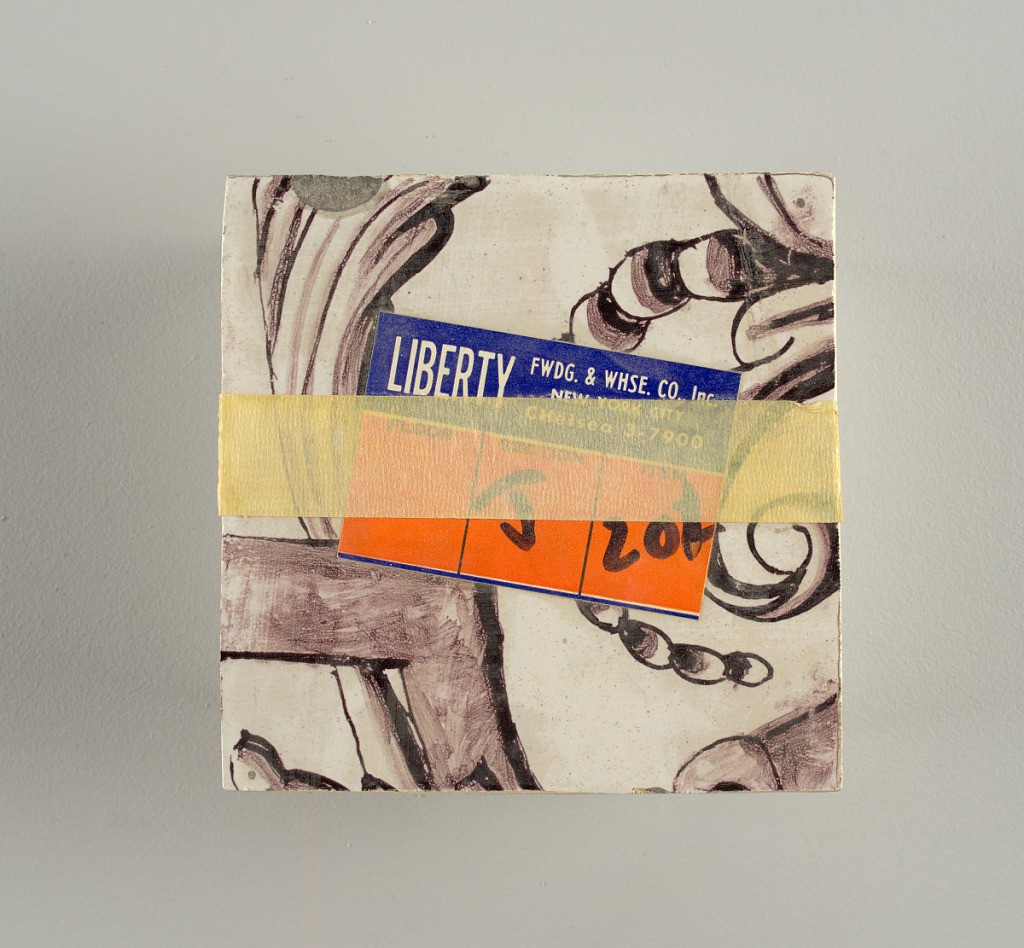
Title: Wall facing
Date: ca. 1725
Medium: tin-glazed earthenware, underglaze
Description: Two vertical rectangles, twenty-three tiles high.  A) Nine tiles wide at top; seven tiles wide at bottom.  B) Ten and one-half tiles wide.

Arabesque design of foliage.  A) with centered figure of Justice under a canopy.  B) with centered urn.